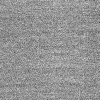
Atmospheric dust classification: dusty